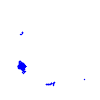
Particle: kaon